RGB frame:
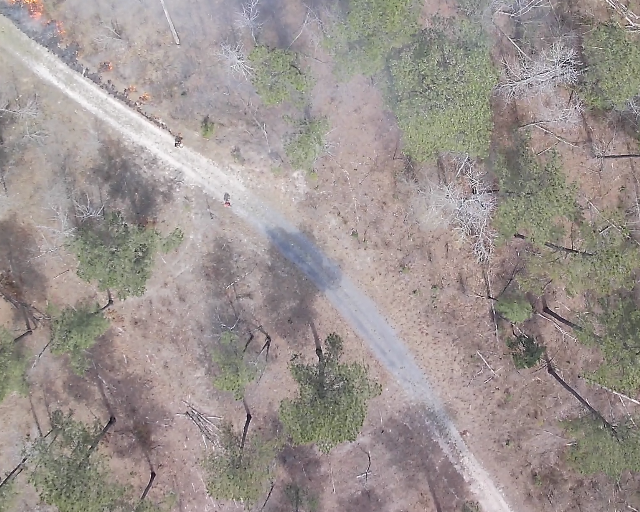
Thermal frame:
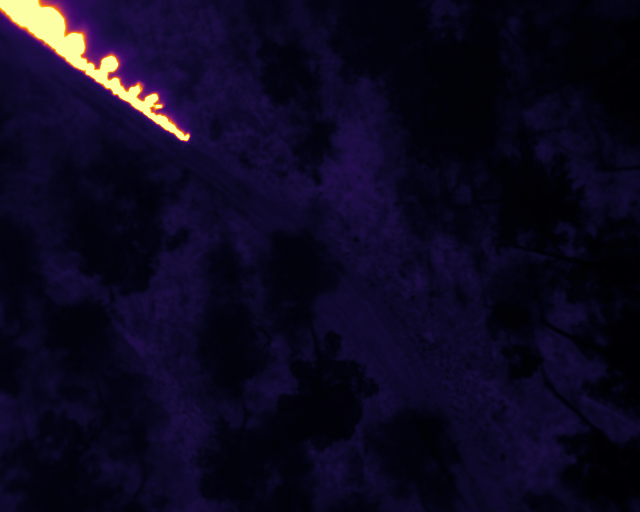
Captured: 2026-02-26 02:27:55
Pixels at or above 80 °C: 5861 (fraction of frame: 0.01789)